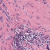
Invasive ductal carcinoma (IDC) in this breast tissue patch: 1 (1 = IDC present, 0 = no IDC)